Question: How do I change the color of the edges in a graph in networkx based on the weights of those edges?
The following code just gives all black edges,even though the colormap is jet!
'''
nx.draw_networkx(g,pos=pos,with_labels=True,edge_colors=[g[a][b]['weight'] for a,b in g.edges()], width=4,edge_cmap = plt.cm.jet)
'''
Scaling the edge weights to be between 0 and 1 doesn't change anything.
I'm not sure how the above code differs from that in a <URL> except that I don't use a loop for 'draw_networkx' because I'm not animating the graph.
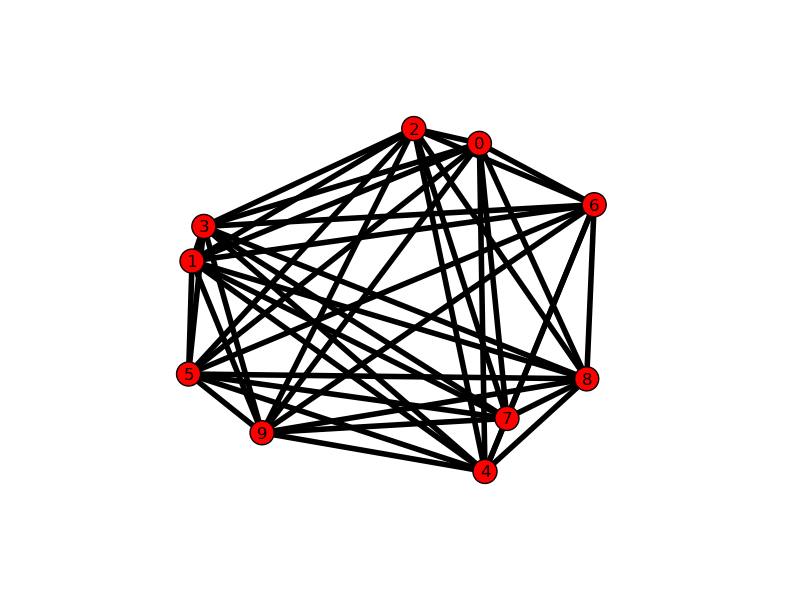
Answer: '''
#!/usr/bin/env python
"""
Draw a graph with matplotlib.
You must have matplotlib for this to work.
"""
try:
import matplotlib.pyplot as plt
import matplotlib.colors as colors
import matplotlib.cm as cmx
import numpy as np
except:
raise
import networkx as nx
G=nx.path_graph(8)
#Number of edges is 7
values = range(7)
# These values could be seen as dummy edge weights
jet = cm = plt.get_cmap('jet')
cNorm = colors.Normalize(vmin=0, vmax=values[-1])
scalarMap = cmx.ScalarMappable(norm=cNorm, cmap=jet)
colorList = []
for i in range(7):
colorVal = scalarMap.to_rgba(values[i])
colorList.append(colorVal)
nx.draw(G,edge_color=colorList)
plt.savefig("simple_path.png") # save as png
plt.show() # display
'''
Just modified an example code from networkx that plots a simple graph.